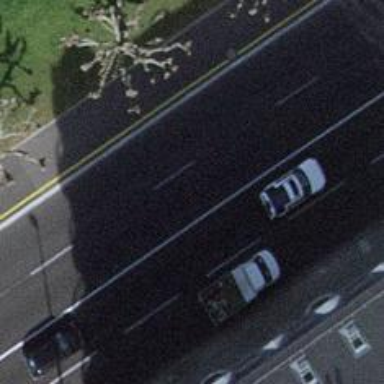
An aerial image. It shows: Primary highway with asphalt surface. There are sidewalks on both sides of the road.